Field crop: maize
Growth stage: 2
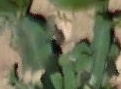
Species: maize